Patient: sex M, age 61
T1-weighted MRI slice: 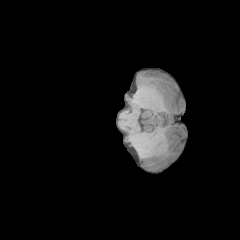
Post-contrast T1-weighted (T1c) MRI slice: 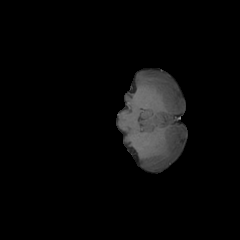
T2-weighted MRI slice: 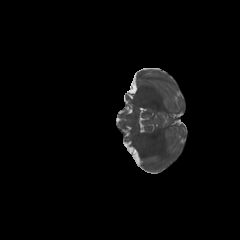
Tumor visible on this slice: no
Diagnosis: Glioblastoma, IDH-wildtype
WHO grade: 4